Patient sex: F
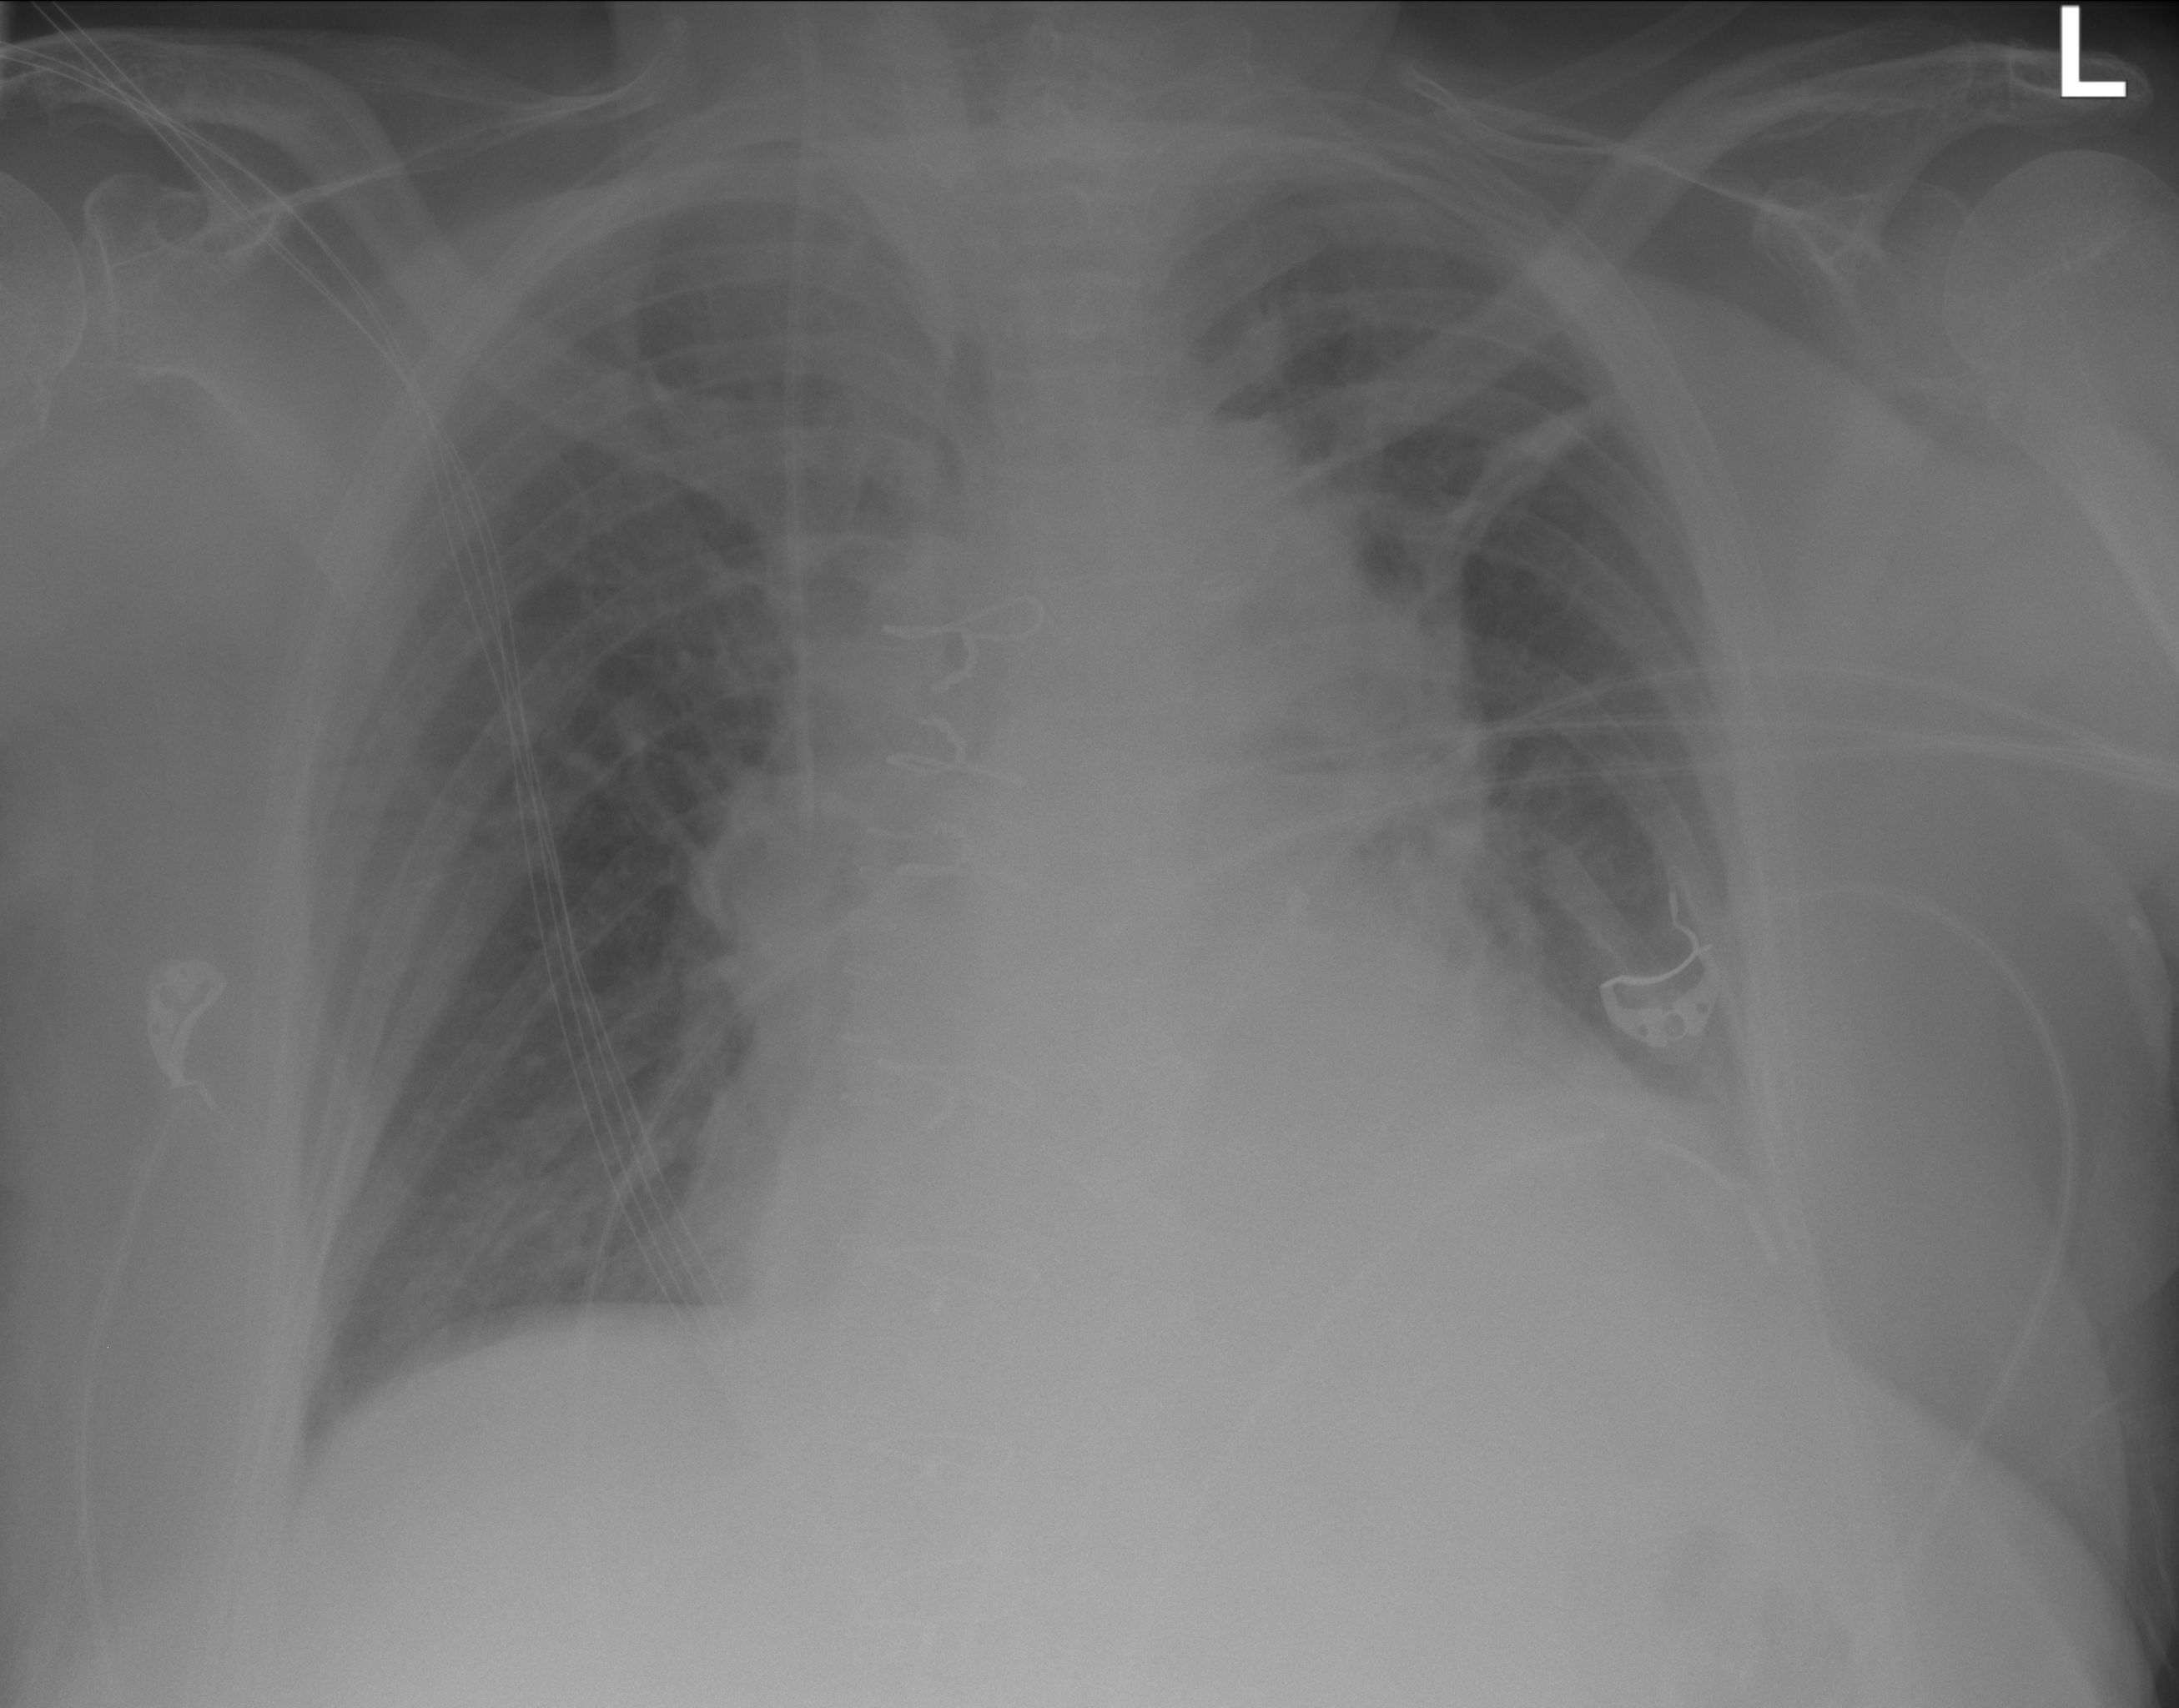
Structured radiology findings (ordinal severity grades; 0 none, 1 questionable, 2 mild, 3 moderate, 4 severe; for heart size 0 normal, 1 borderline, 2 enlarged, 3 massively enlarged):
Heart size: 0
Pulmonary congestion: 2
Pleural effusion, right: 0
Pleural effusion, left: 2
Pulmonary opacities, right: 0
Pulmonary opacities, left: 0
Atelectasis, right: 0
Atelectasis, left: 0